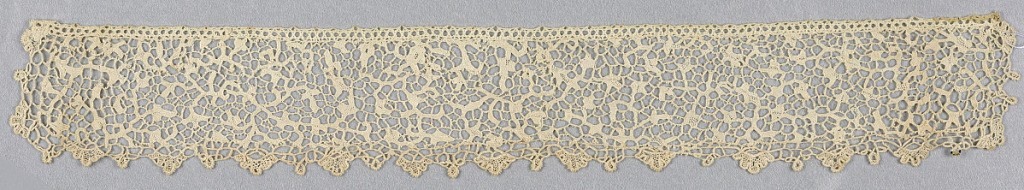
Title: Border
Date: mid-17th century
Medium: Technique: needle lace
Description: Needle lace; mid-17th century Point Plat de Venise